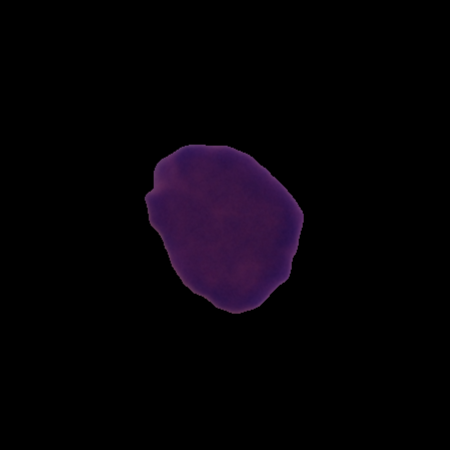
Label: cancer